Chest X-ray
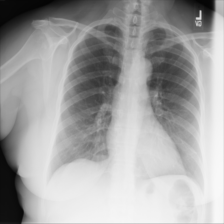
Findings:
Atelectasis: negative
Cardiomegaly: negative
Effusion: negative
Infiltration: negative
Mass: negative
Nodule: negative
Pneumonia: negative
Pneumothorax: negative
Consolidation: negative
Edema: negative
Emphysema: negative
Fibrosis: negative
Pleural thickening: negative
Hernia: negative